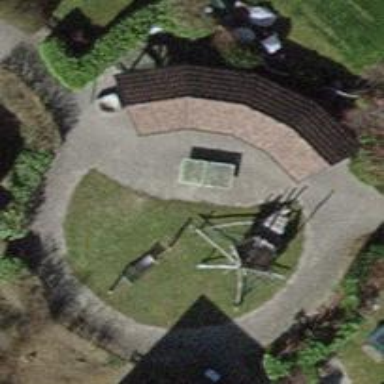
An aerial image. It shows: Playground area for leisure land.